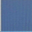
Piece: xx